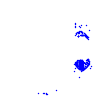
Particle: electron